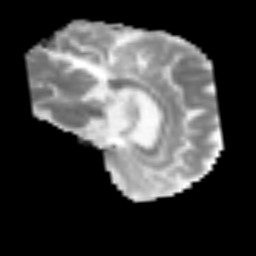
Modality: MD
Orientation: sagittal
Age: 64
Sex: male
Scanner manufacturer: siemens
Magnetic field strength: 3 T
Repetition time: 3.2 s
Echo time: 0.081 s